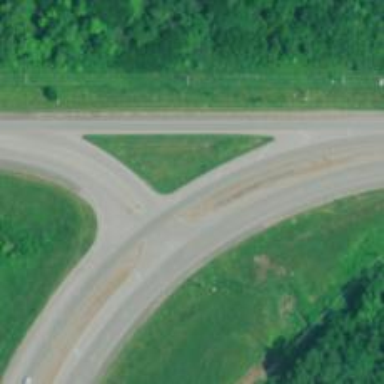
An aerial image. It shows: Asphalt road classified as trunk highway.